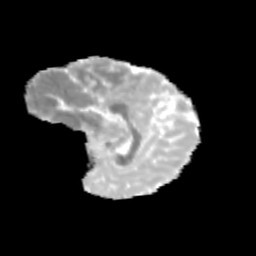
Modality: MD
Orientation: sagittal
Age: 12
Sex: female
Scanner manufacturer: siemens
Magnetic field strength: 3 T
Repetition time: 3.8 s
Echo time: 0.07 s